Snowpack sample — Buffalo Mountain, Silverthorne, Colorado, USA (2/22/26, 2:02 PM MST)
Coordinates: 39.622, -106.113
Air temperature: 33 °F
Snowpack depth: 63 cm
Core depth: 50 cm
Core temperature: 26.6 °F
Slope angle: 11°, slope face: 116°
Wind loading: low
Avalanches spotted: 0
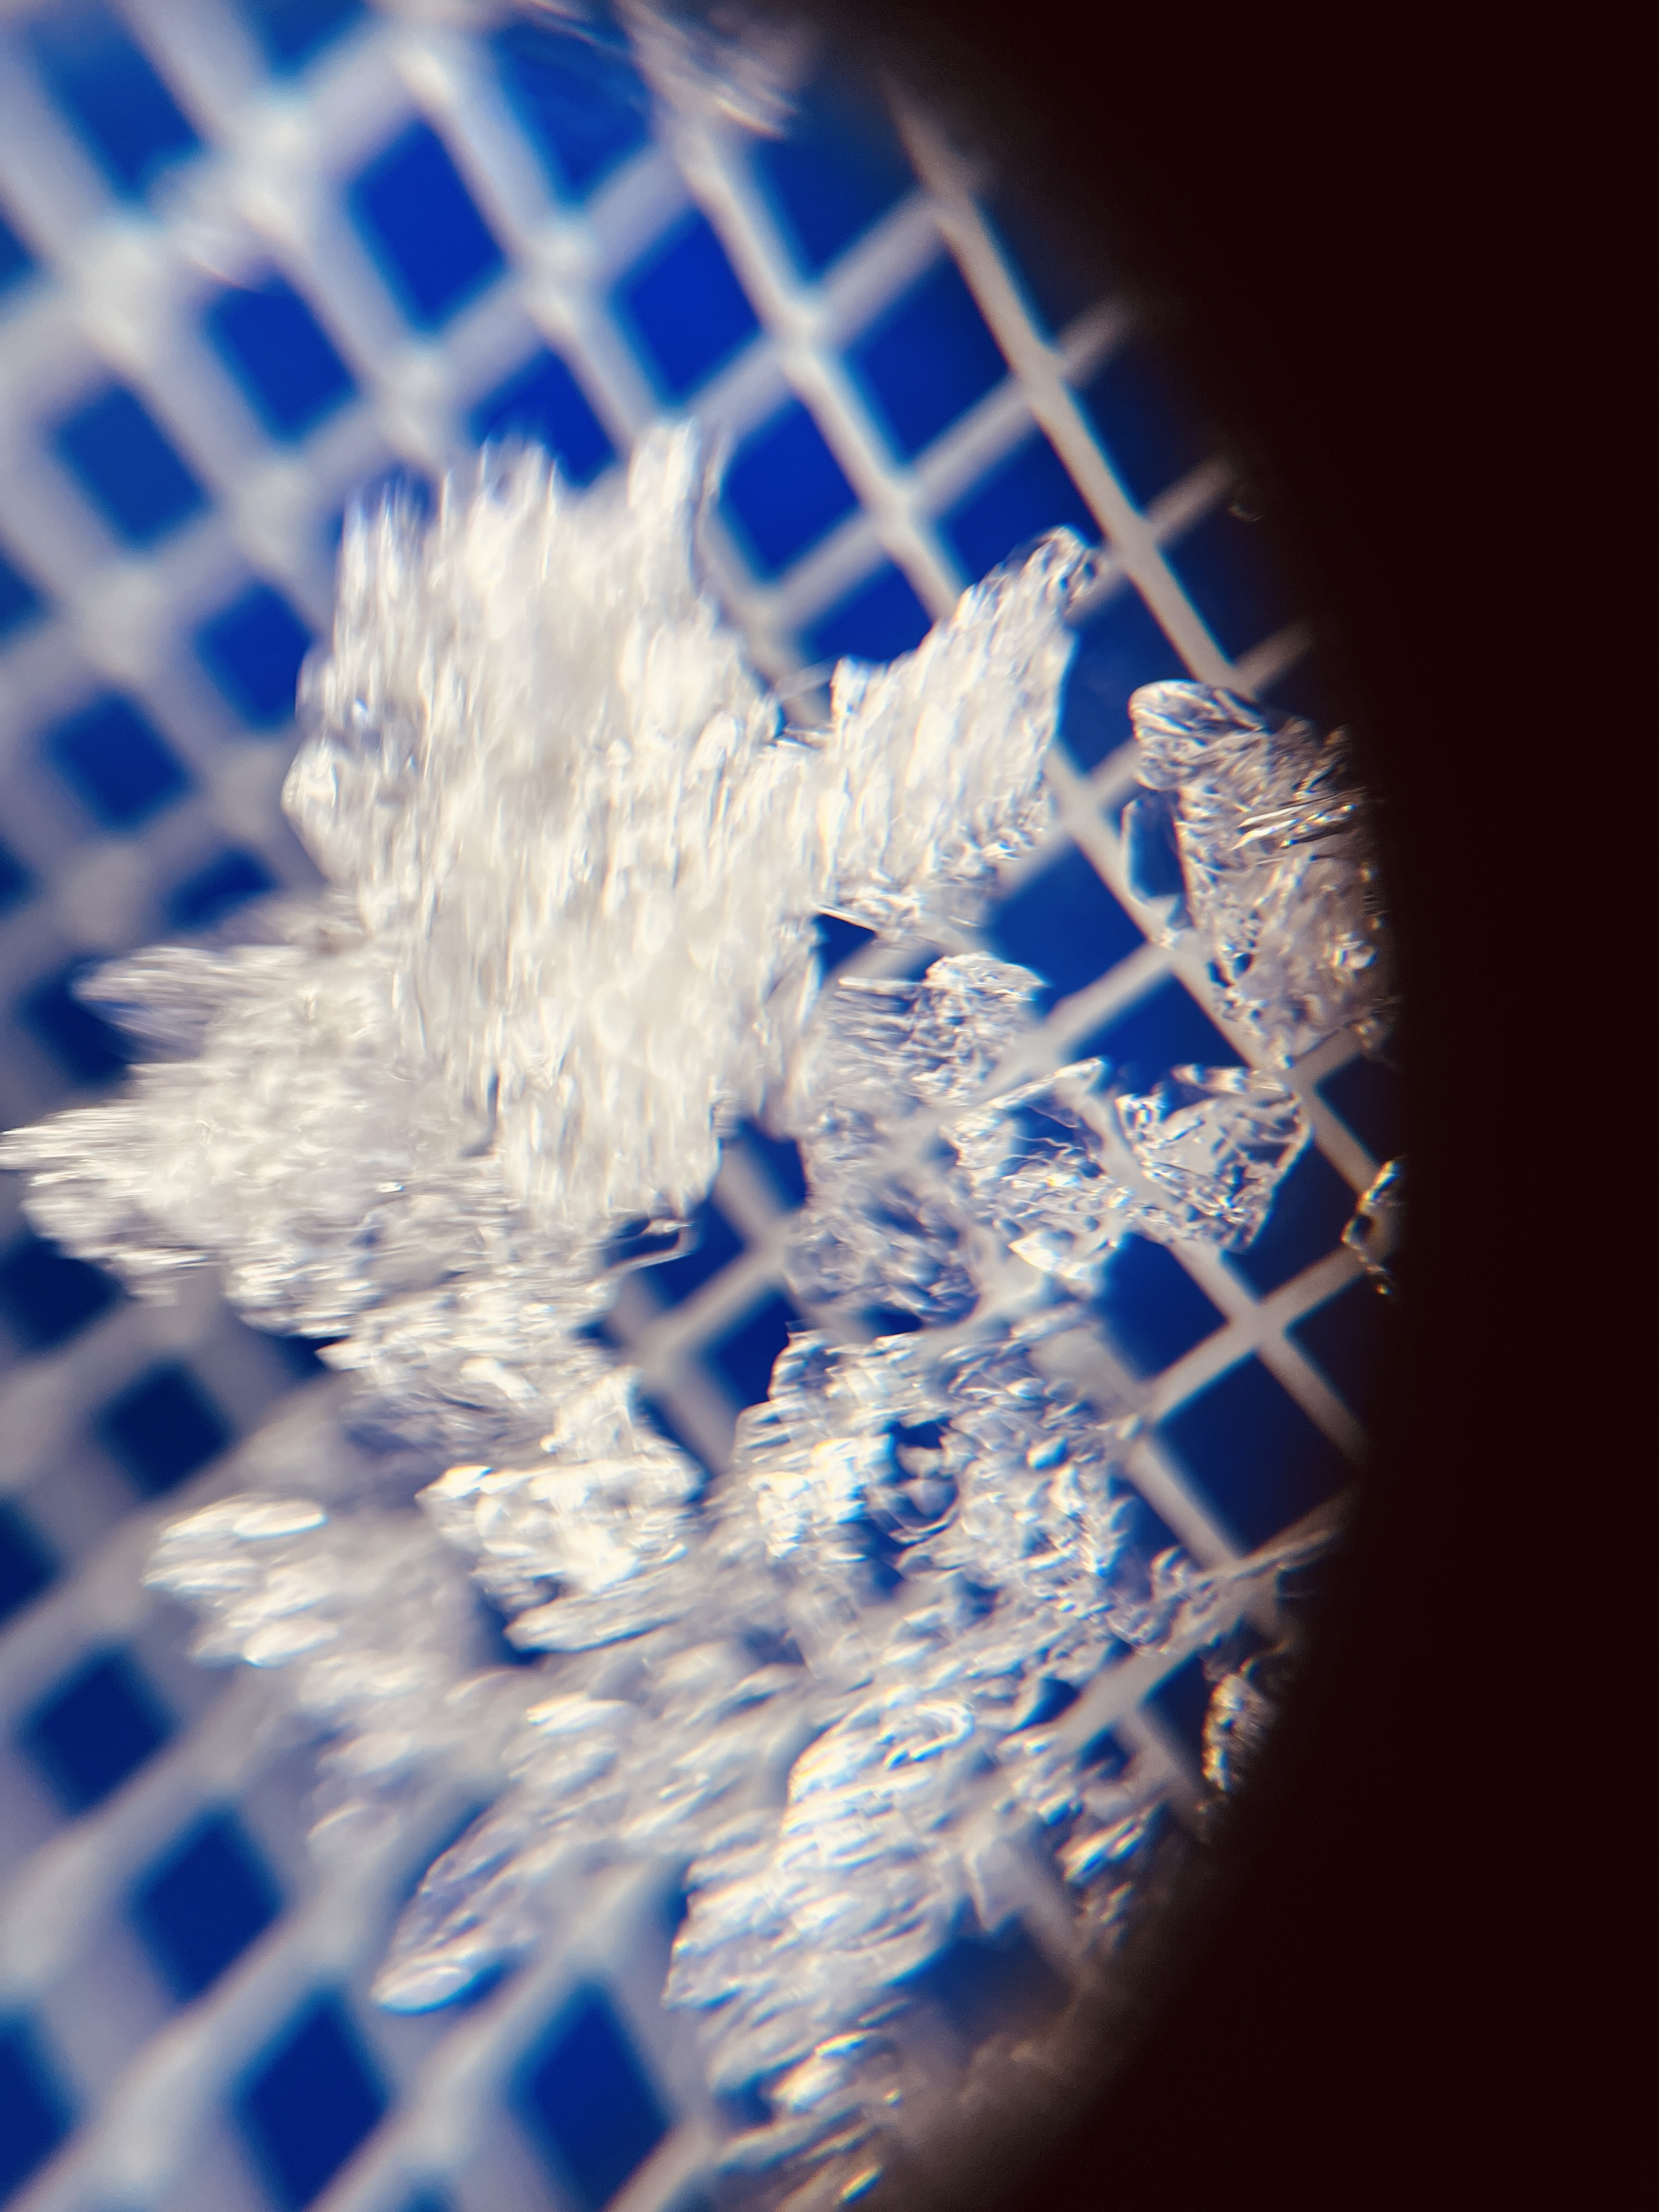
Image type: magnified_profile
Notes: In a firebreak similar to site 1, minimal wind loading with no spotted avalanches (not many faces in view though)